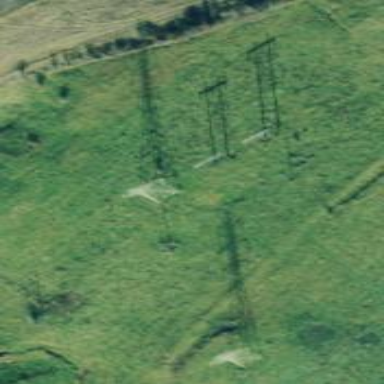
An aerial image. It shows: H-frame power tower design.